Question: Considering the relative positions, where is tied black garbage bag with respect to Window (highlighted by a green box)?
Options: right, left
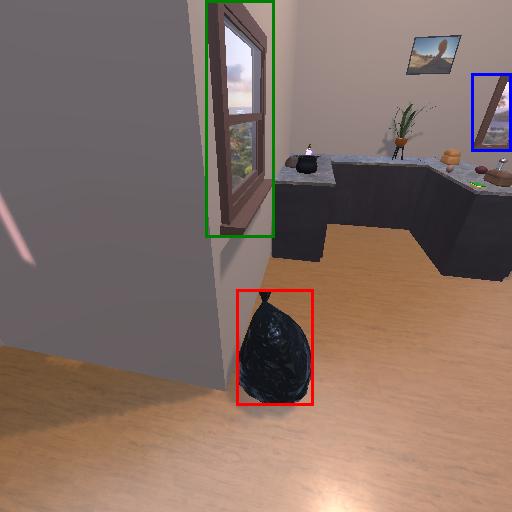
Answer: right